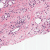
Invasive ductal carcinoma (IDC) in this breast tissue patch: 1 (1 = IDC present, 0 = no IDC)